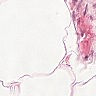
Metastatic tissue present: no